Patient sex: M
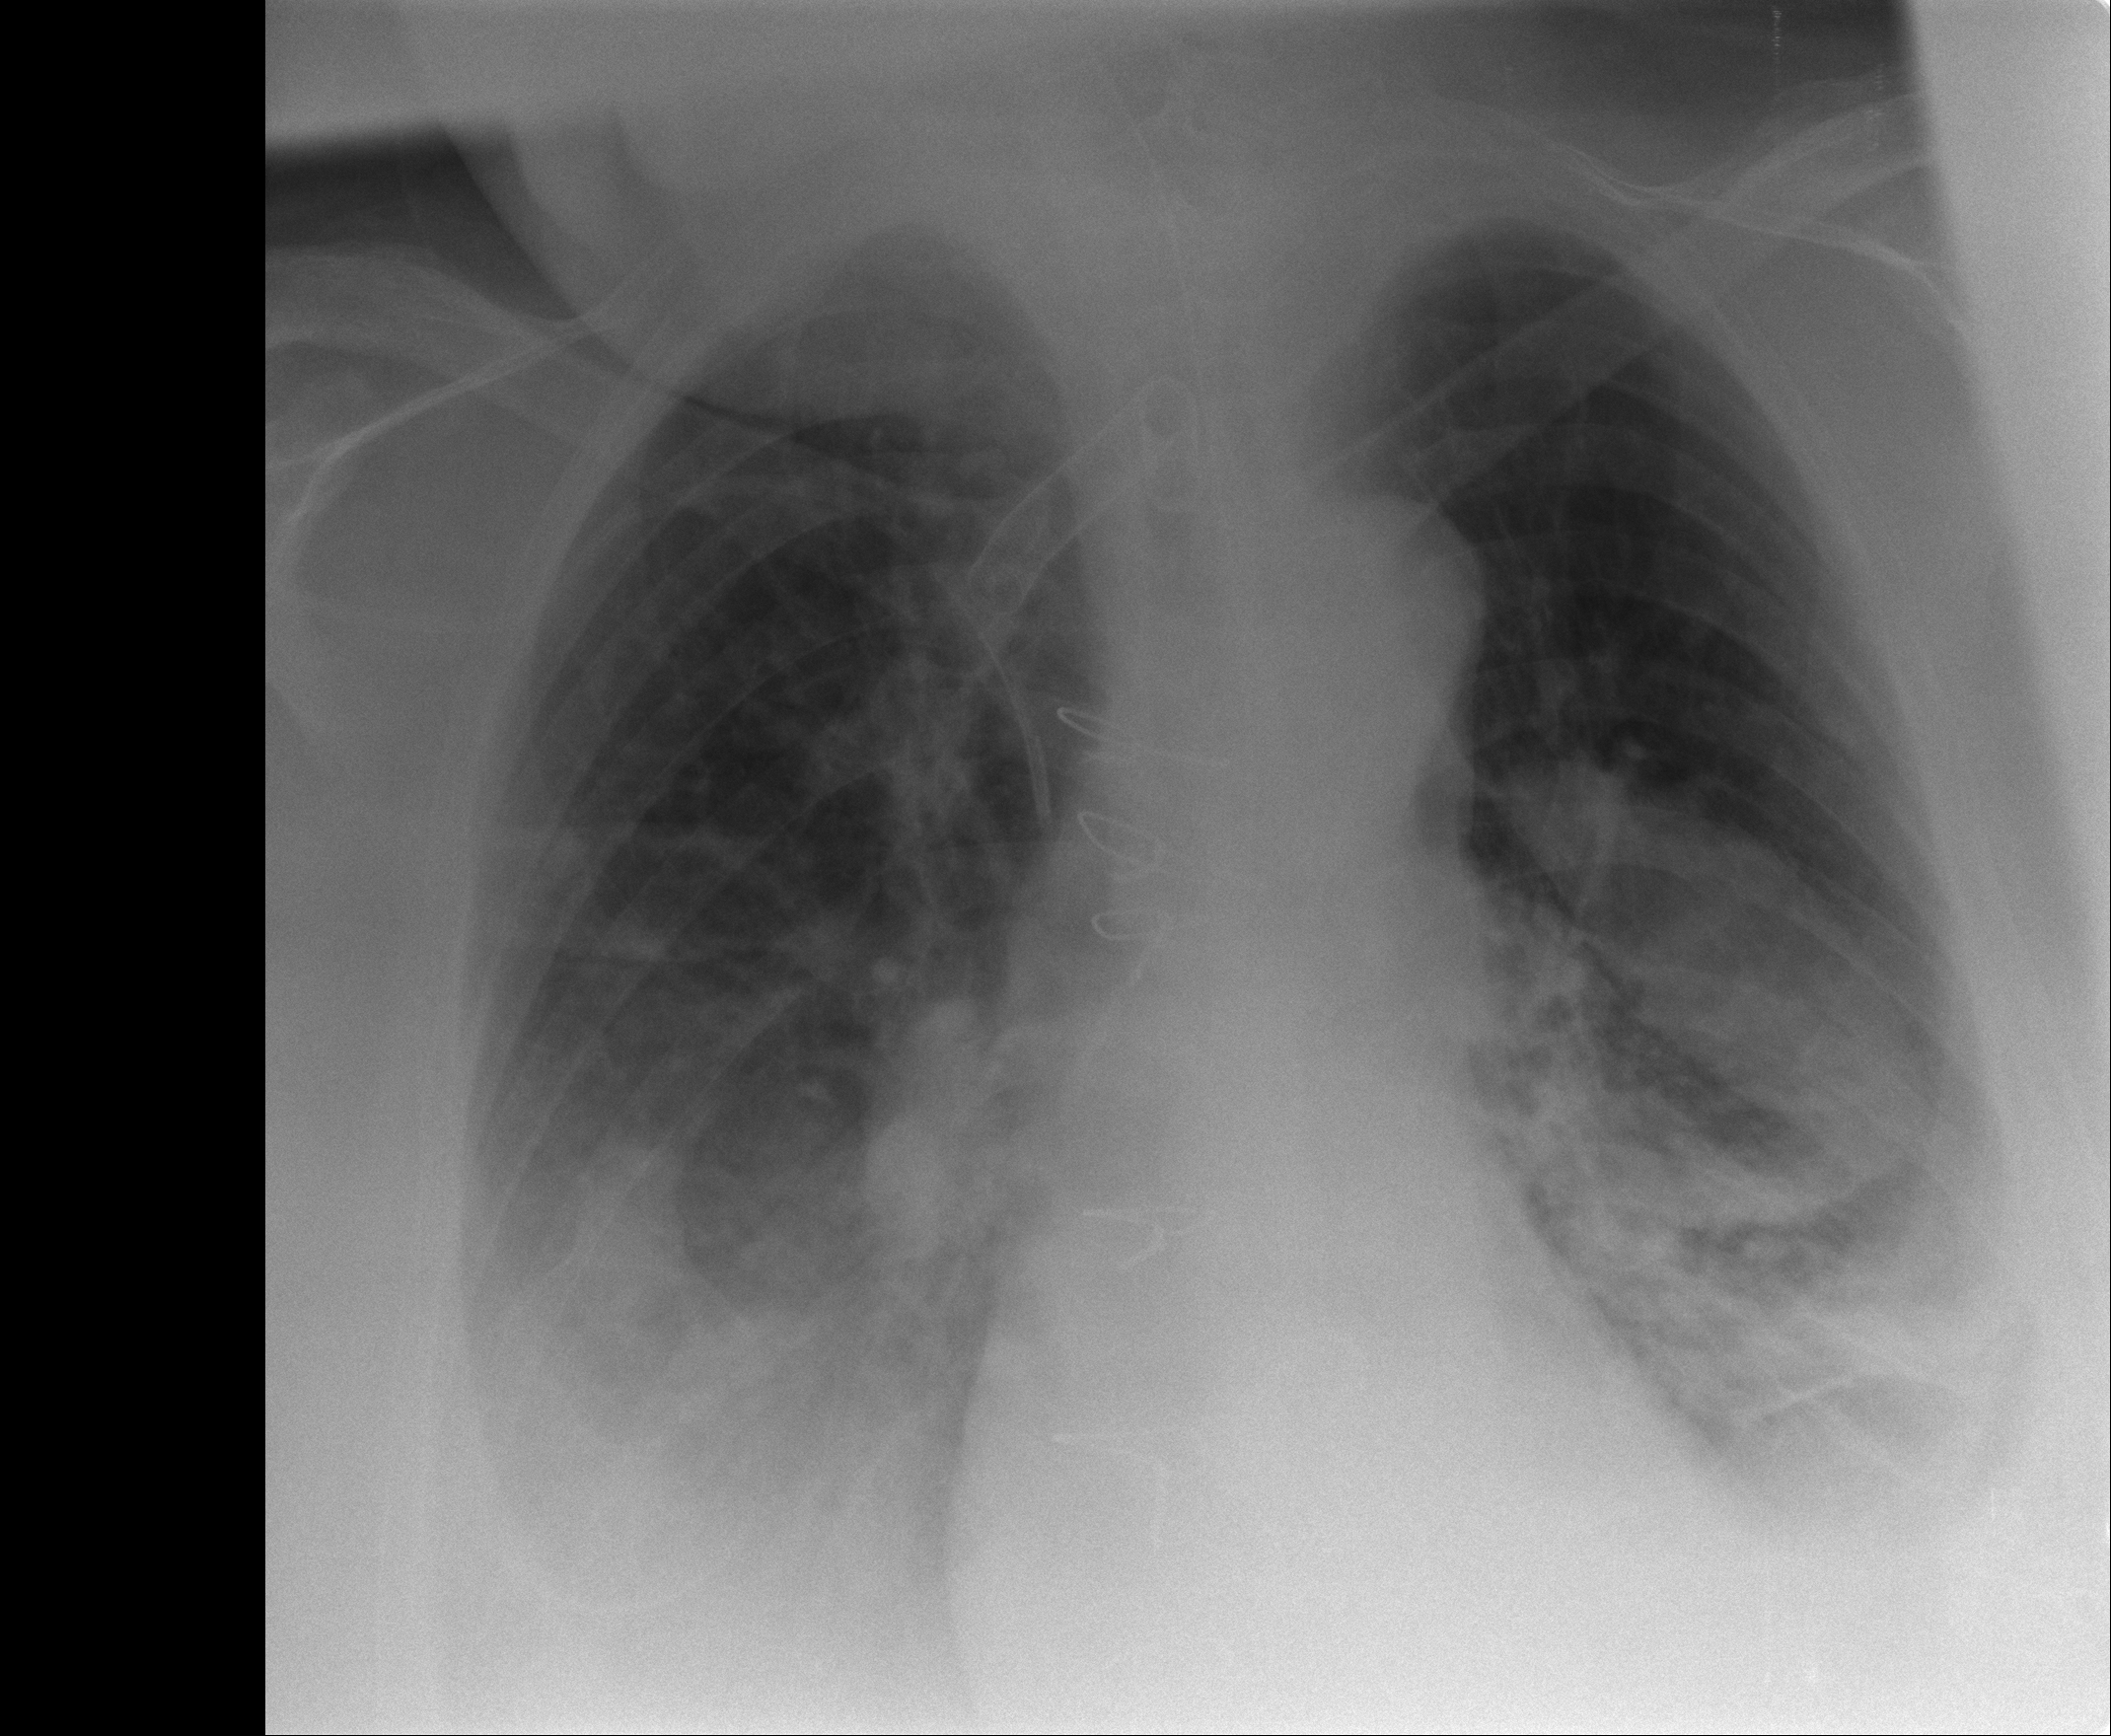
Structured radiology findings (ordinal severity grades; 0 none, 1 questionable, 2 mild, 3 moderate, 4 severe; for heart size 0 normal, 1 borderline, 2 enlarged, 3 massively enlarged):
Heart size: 0
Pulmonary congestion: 0
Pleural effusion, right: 2
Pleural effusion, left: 2
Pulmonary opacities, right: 0
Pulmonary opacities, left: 0
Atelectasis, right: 2
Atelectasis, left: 2